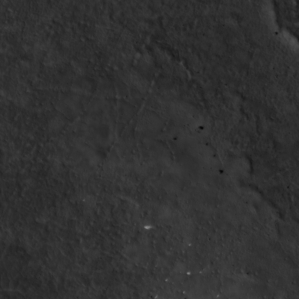
Label: non_frost